Interaction volume radius: 5 \u00c5
Interaction volume height: 15 \u00c5
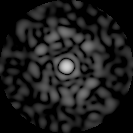
Disorder parameter: 0.871